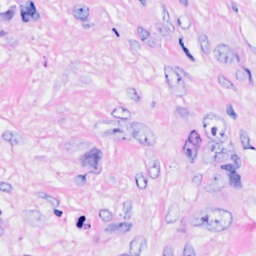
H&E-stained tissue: Breast